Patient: sex F, age 72
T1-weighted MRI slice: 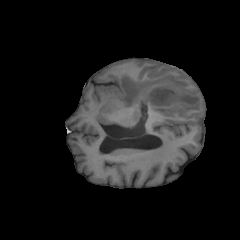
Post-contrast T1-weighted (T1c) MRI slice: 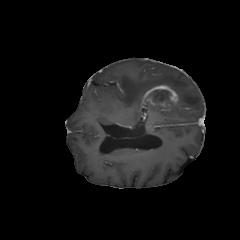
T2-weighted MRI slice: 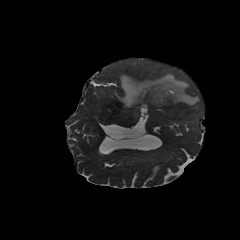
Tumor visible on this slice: yes
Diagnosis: Glioblastoma, IDH-wildtype
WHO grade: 4